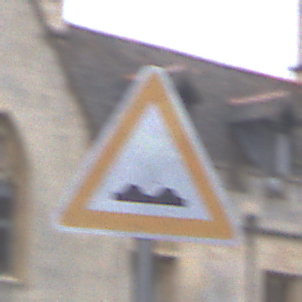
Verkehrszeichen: UnebeneFahrbahn
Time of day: Midday
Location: Outdoor (Urban)
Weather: Overcast
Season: NotSpecified
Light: Natural